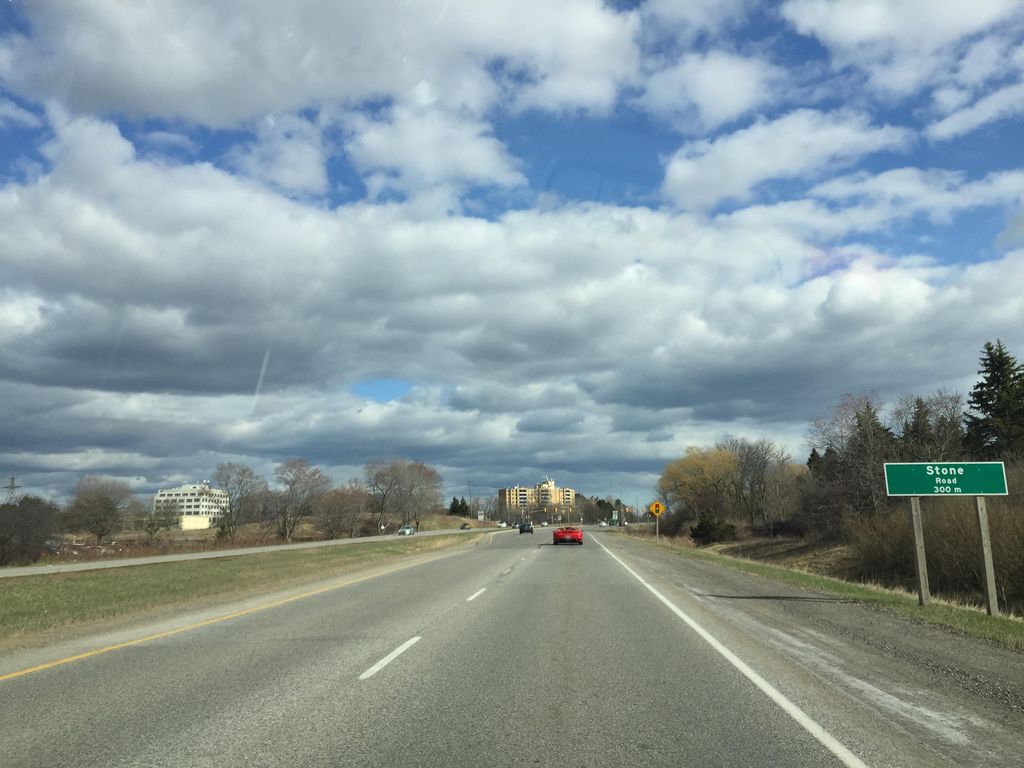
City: kitchener-waterloo